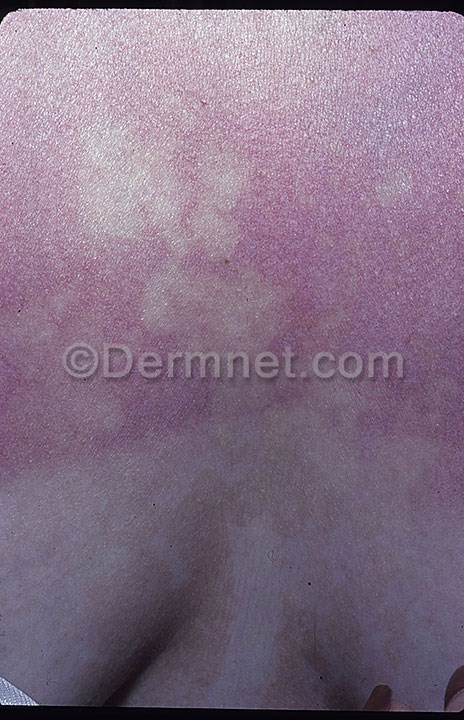
Disease: Tinea Ringworm Candidiasis and other Fungal Infections